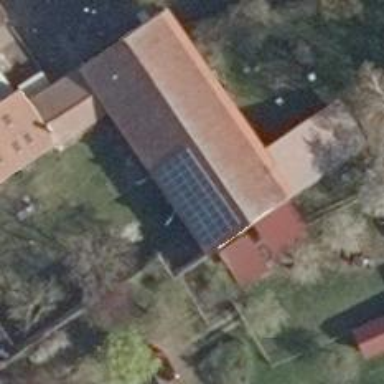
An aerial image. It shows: Solar photovoltaic panel generating electricity through small installation.